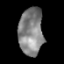
Tissue: prostate
Cell type: T cells
Senescence score: 0.3483
Nuclear area (px): 1132
Mean DAPI intensity: 132.347